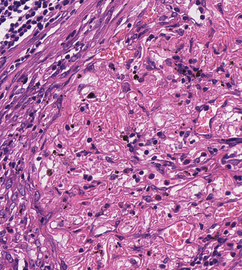
Tumor epithelial tissue: no
Tumor-associated stroma tissue: yes
Normal tissue: no